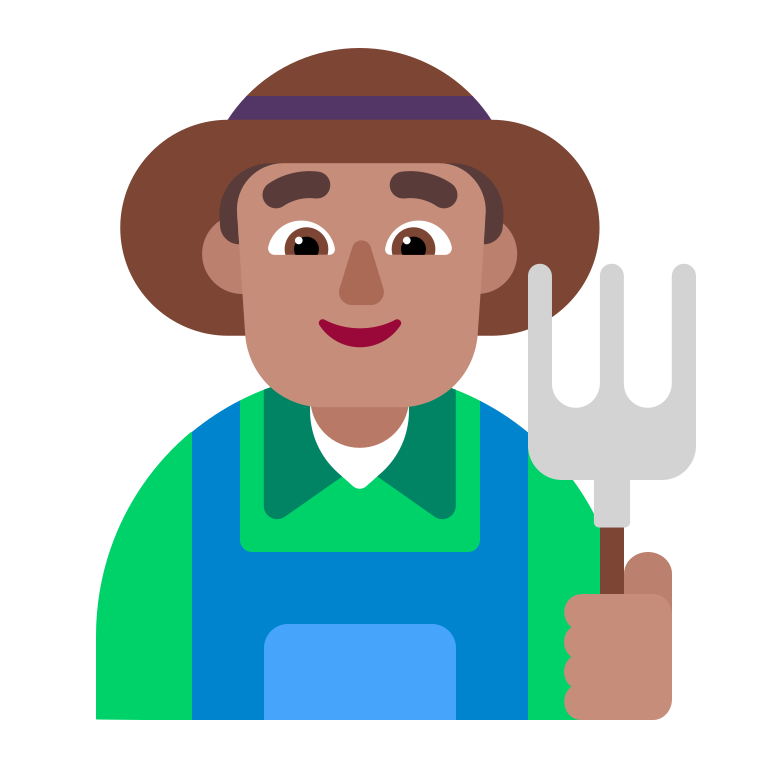
man farmer flat